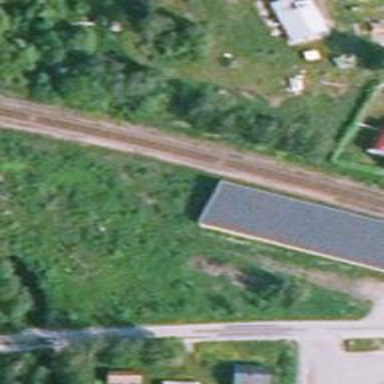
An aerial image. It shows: Railway track of class B1.